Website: crate-barrel
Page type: account-dashboard
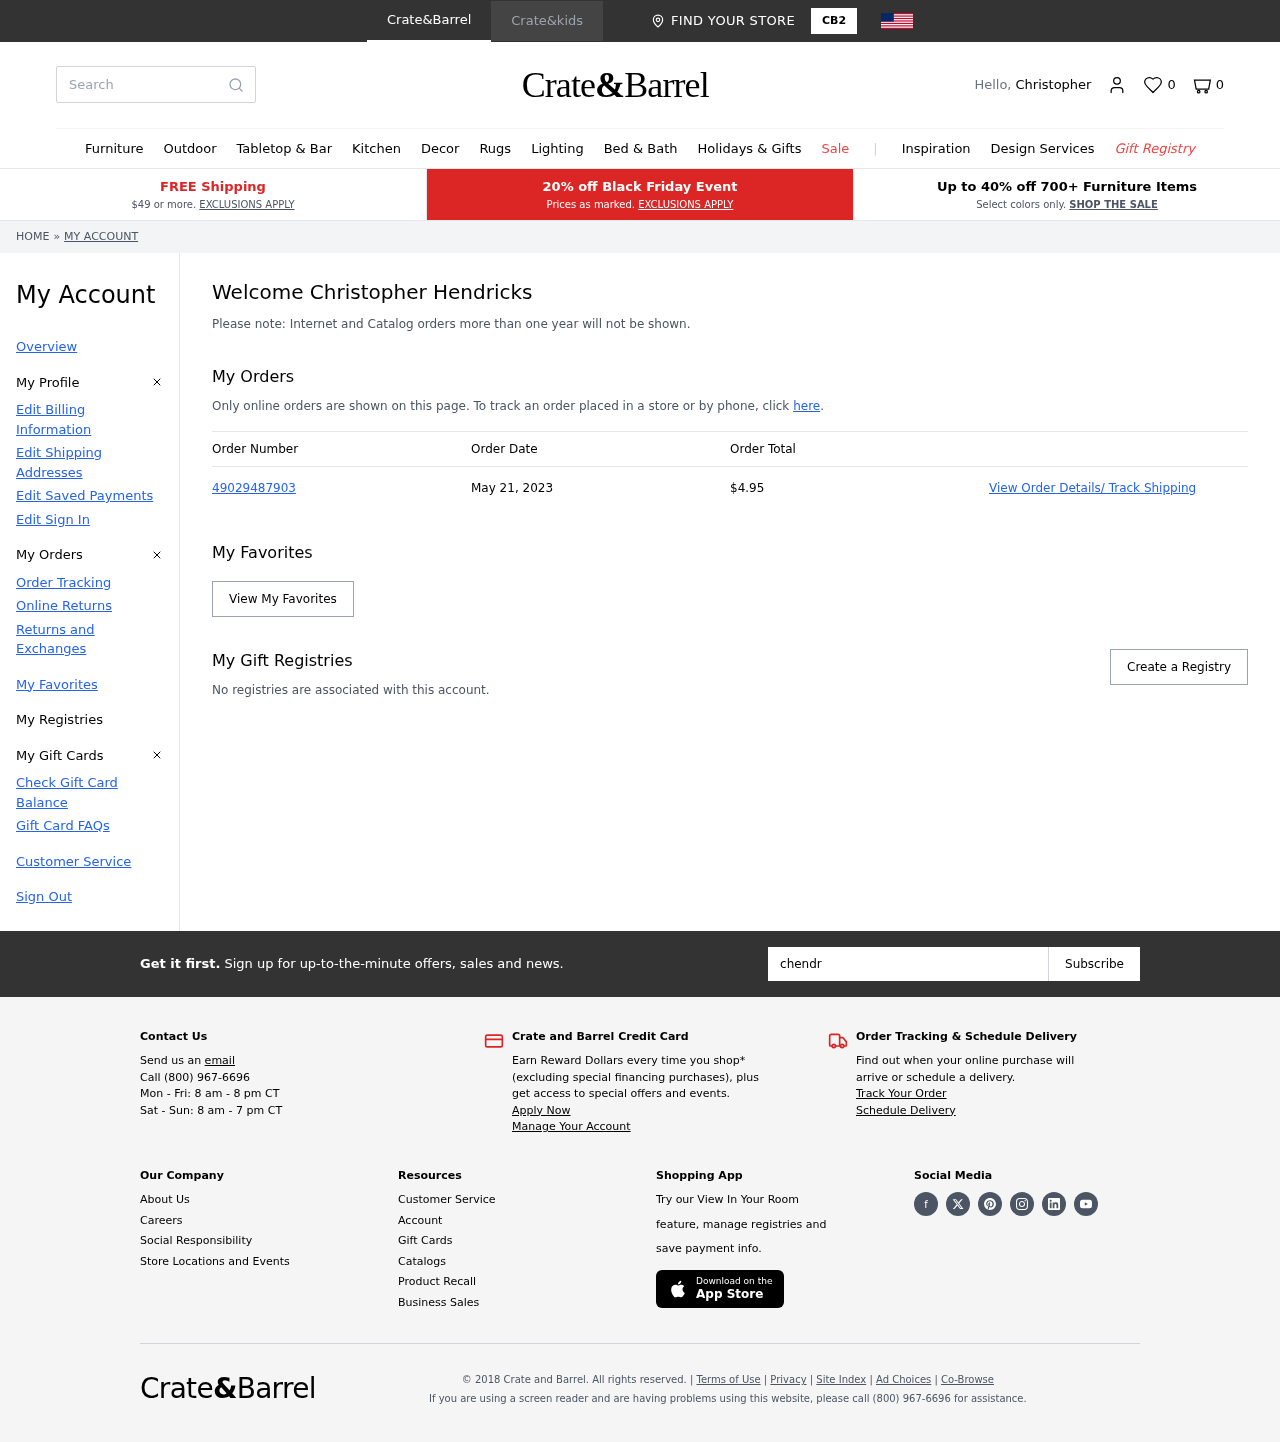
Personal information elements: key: PII_EMAIL
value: chendricks@gmail.com
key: PII_FIRSTNAME
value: Christopher
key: PII_FULLNAME
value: Christopher Hendricks
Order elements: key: ORDER_NUM_ITEMS
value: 0
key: ORDER_NUMBER
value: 49029487903
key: ORDER_DATE
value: May 21, 2023
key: ORDER_TOTAL
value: $4.95
Search elements: key: HEADER_SEARCH
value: Search
Other elements: key: FAVORITES_COUNT
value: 0